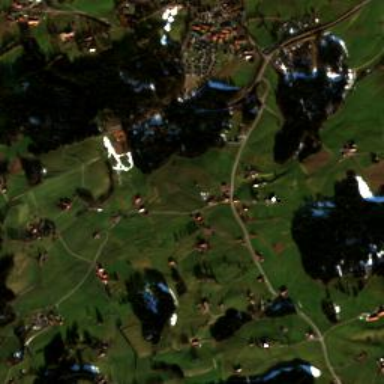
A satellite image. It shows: Small hamlet.